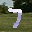
Label: 7